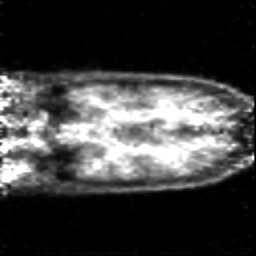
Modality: PET
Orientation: coronal
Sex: male
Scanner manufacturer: siemens